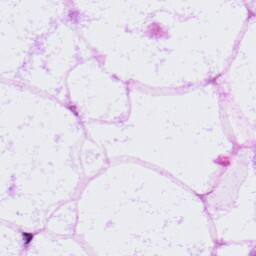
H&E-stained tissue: LymphNode